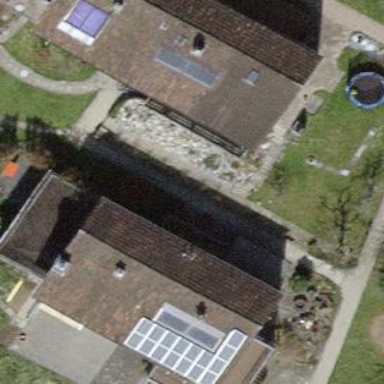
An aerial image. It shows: Semidetached house with gabled roof covered in black roof tiles.